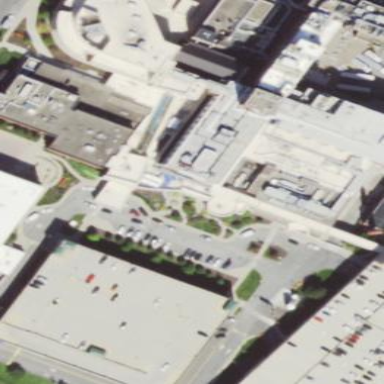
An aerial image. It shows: Hospital building.